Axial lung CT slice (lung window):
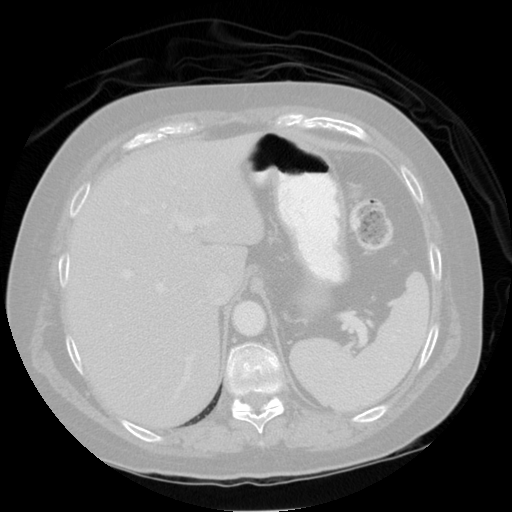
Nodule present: no